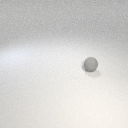
small gray rubber sphere